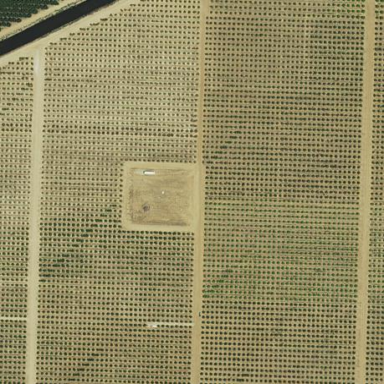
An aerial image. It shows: Orange orchard with rows of vibrant orange trees.